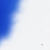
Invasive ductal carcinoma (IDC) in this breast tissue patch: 0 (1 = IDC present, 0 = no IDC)